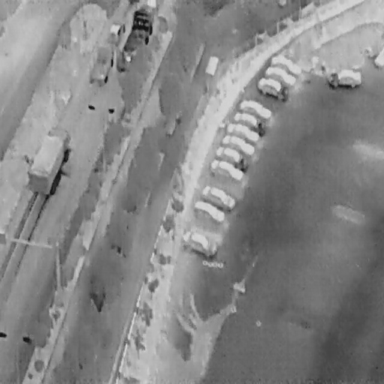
There are 17 objects shown in the infrared image, including three OtherVehicles, and 14 Cars.